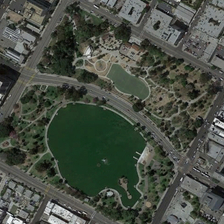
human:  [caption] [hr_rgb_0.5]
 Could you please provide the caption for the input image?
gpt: a road was built in the park .

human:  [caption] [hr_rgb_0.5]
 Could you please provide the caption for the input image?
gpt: the park is surrounded by residential areas .

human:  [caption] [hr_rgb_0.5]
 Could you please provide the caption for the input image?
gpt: a road was built in the park .

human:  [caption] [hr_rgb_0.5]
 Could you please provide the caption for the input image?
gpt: the park is surrounded by residential areas .

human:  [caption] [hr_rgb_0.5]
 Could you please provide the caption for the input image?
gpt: a road was built in the park .